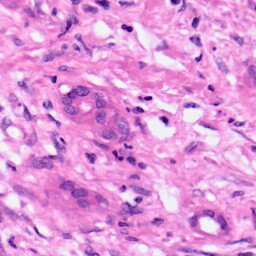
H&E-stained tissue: Pancreatic